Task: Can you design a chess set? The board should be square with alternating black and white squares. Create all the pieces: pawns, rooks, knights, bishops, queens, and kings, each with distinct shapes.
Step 2812:
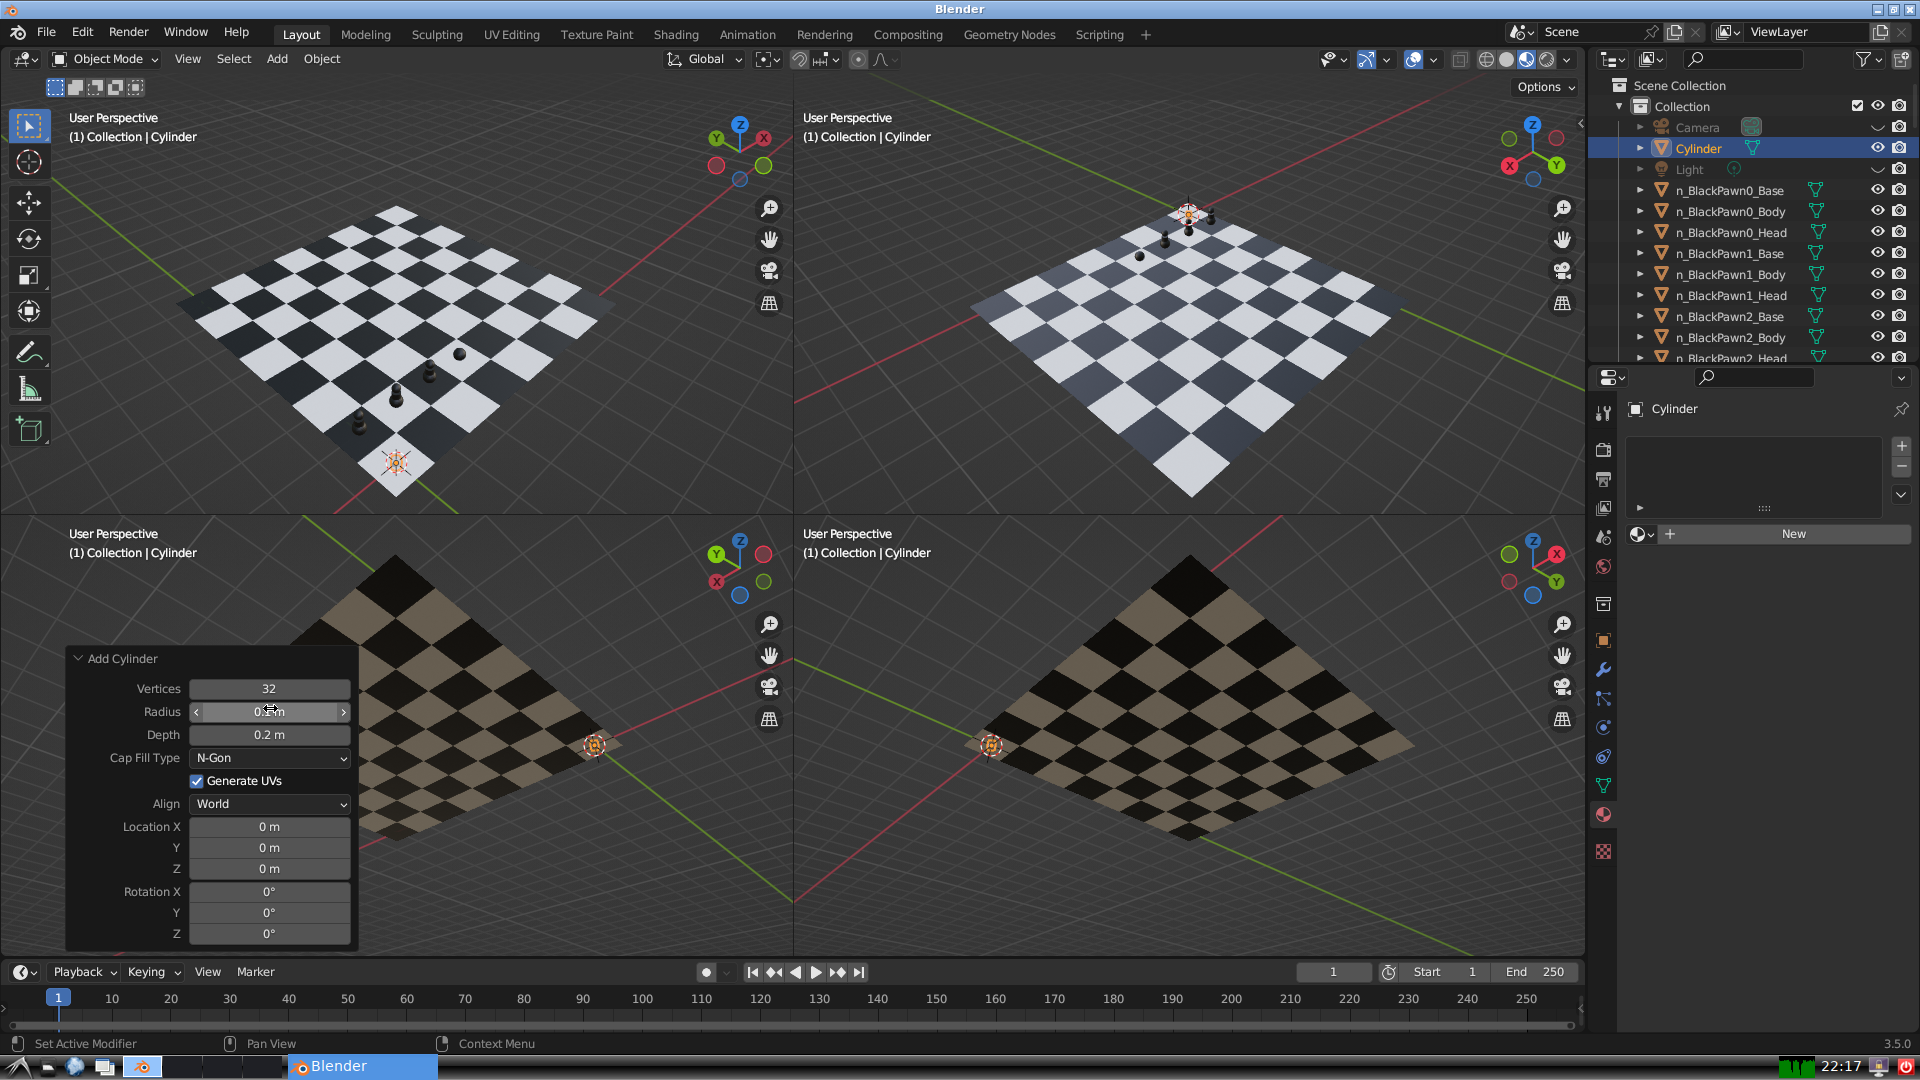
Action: {"mouse_move": [960, 540]}